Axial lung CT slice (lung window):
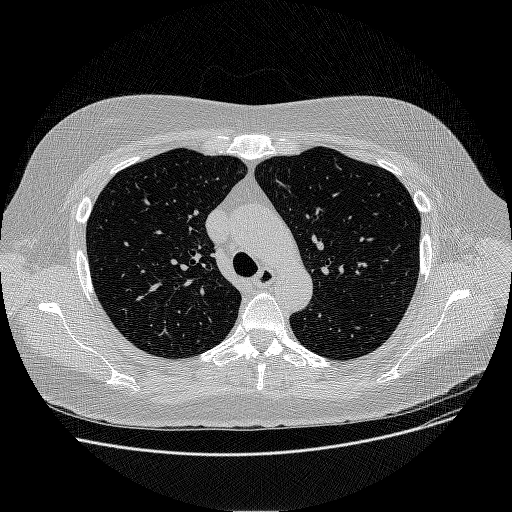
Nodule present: no